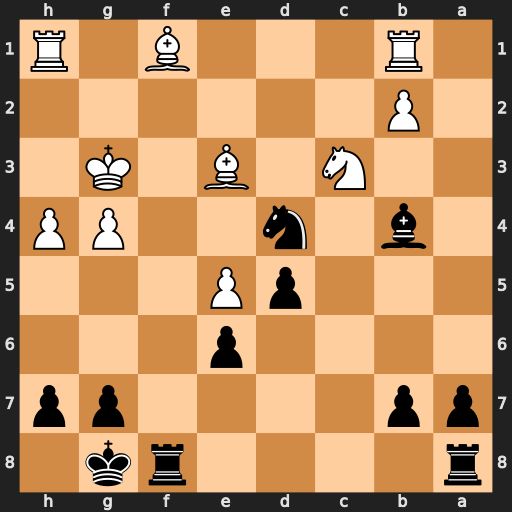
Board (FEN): r4rk1/pp4pp/4p3/3pP3/1b1n2PP/2N1B1K1/1P6/1R3B1R
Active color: b
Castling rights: -
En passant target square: -
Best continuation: Rf3+ Kg2 Rxe3